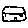
Label: house